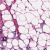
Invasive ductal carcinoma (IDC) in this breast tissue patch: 0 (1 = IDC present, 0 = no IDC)